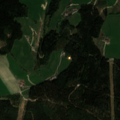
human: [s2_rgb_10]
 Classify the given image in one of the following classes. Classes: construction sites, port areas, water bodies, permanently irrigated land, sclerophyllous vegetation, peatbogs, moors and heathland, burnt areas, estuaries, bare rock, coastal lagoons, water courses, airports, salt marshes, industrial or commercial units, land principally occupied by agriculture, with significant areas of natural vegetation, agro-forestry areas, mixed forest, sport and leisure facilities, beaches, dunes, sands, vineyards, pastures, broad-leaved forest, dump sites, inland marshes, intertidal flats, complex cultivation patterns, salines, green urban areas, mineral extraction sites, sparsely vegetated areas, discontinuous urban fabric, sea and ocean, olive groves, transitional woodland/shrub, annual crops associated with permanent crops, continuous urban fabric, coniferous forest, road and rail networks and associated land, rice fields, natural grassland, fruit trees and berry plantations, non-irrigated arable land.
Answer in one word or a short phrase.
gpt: pastures, coniferous forest